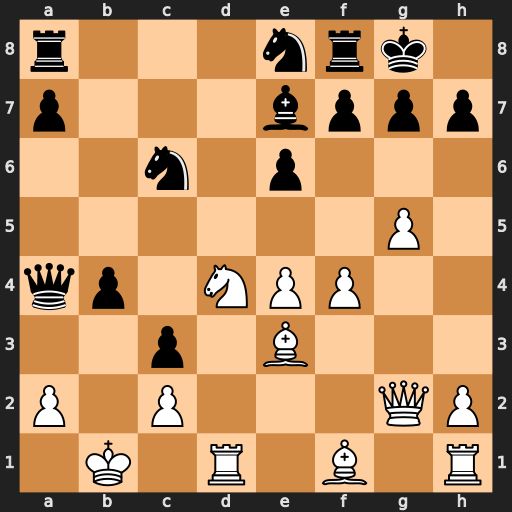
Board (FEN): r3nrk1/p3bppp/2n1p3/6P1/qp1NPP2/2p1B3/P1P3QP/1K1R1B1R
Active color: w
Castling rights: -
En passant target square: -
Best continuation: Bb5 Qa3 Bc1 Nxd4 Bxa3 Nxb5 Bc1